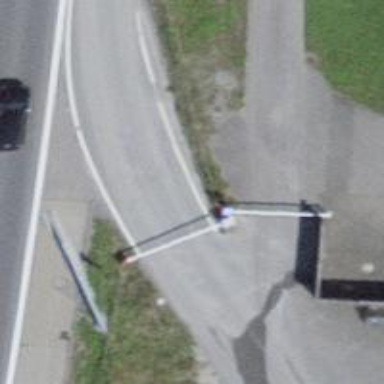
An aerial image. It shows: Lift gate barrier.